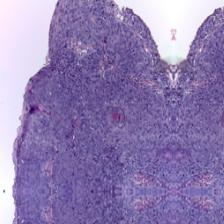
Diagnosis: OSCC